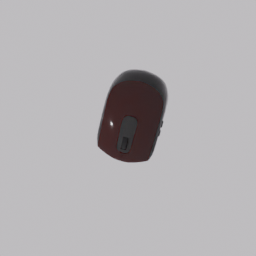
Label: electronics